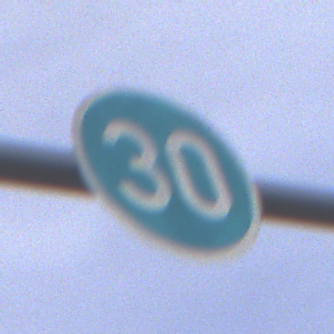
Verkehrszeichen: VorgeschriebeneMindestgeschwindigkeit
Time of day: MorningAfternoon
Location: Outdoor (Suburban)
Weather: PartlyCloudy
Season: NotSpecified
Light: Natural